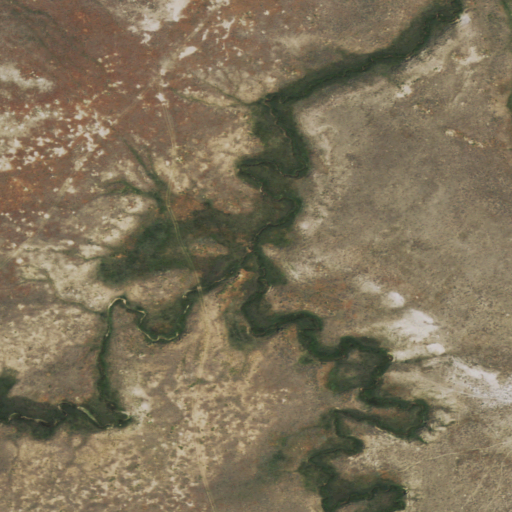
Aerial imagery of valley in Wyoming named Rhobaugh Draw containing shrub and grassland